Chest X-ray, PA view. Patient: 77 years old, sex F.
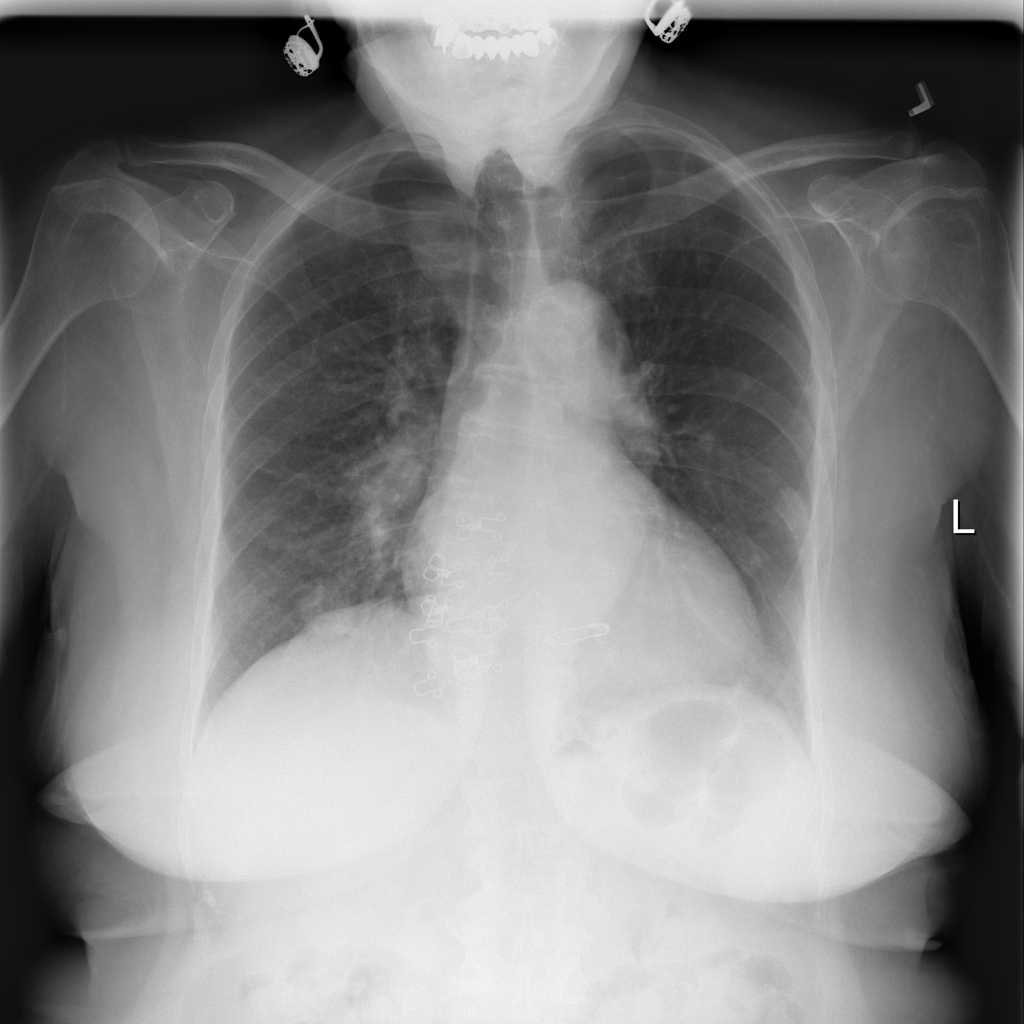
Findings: Nodule